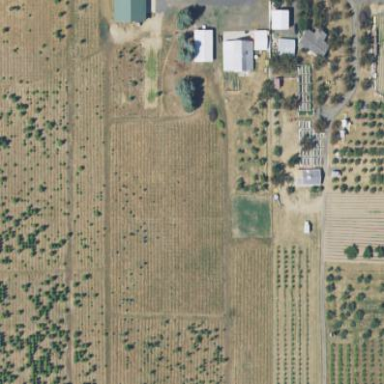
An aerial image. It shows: Orchard.